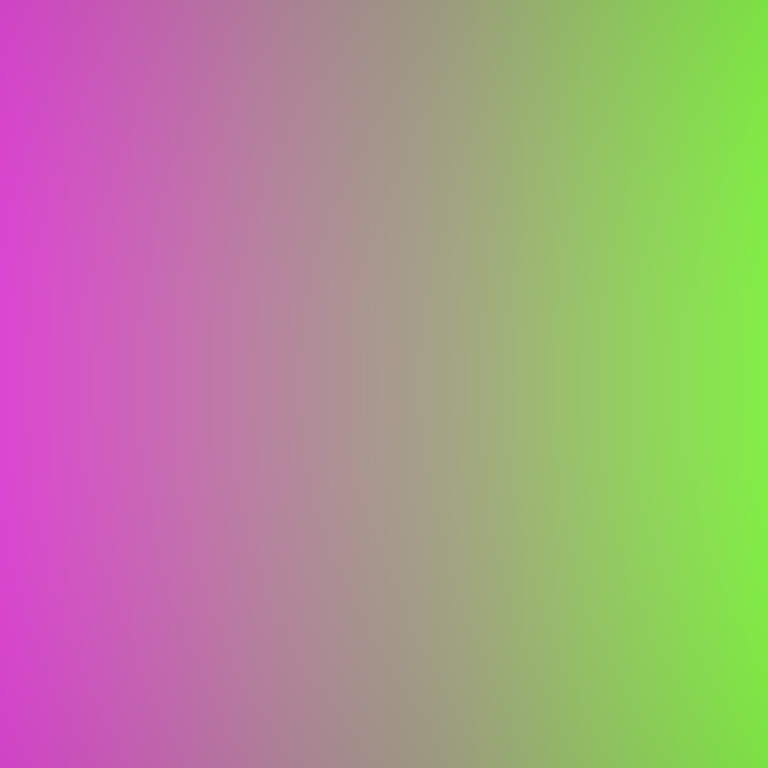
Abstract light effect, smooth gradient from vivid magenta to bright green, energetic atmosphere, soft blend, no room, no furniture, no objects.